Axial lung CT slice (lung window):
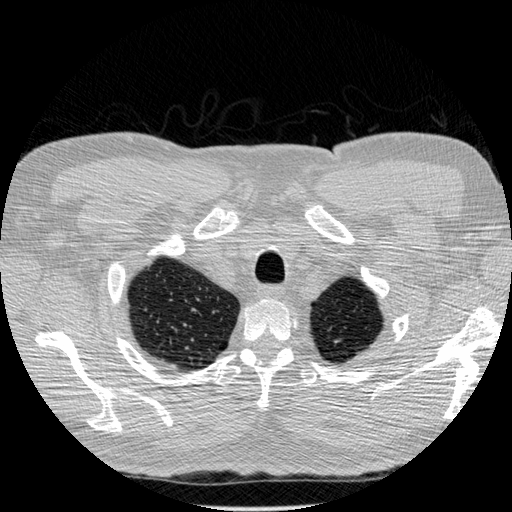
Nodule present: no